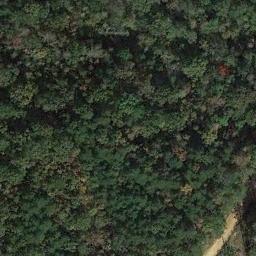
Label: forest